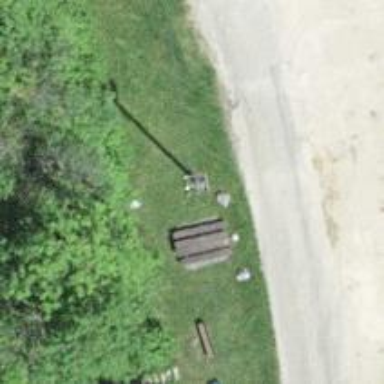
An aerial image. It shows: Power pole.